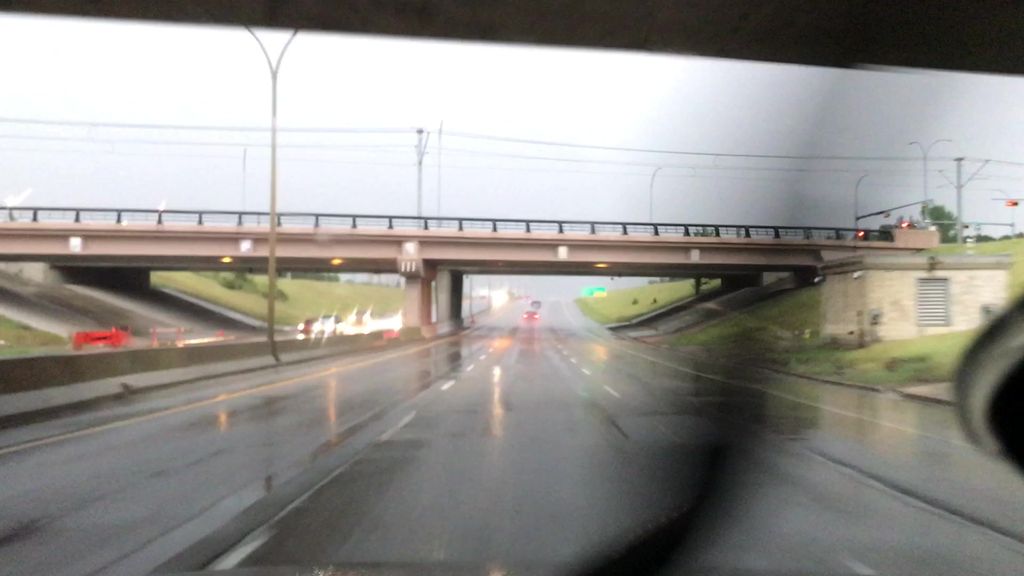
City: edmonton